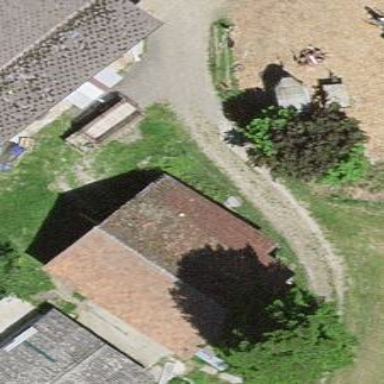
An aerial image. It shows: Rural barn.